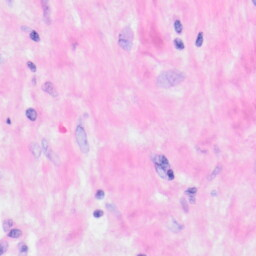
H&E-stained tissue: Kidney